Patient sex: M
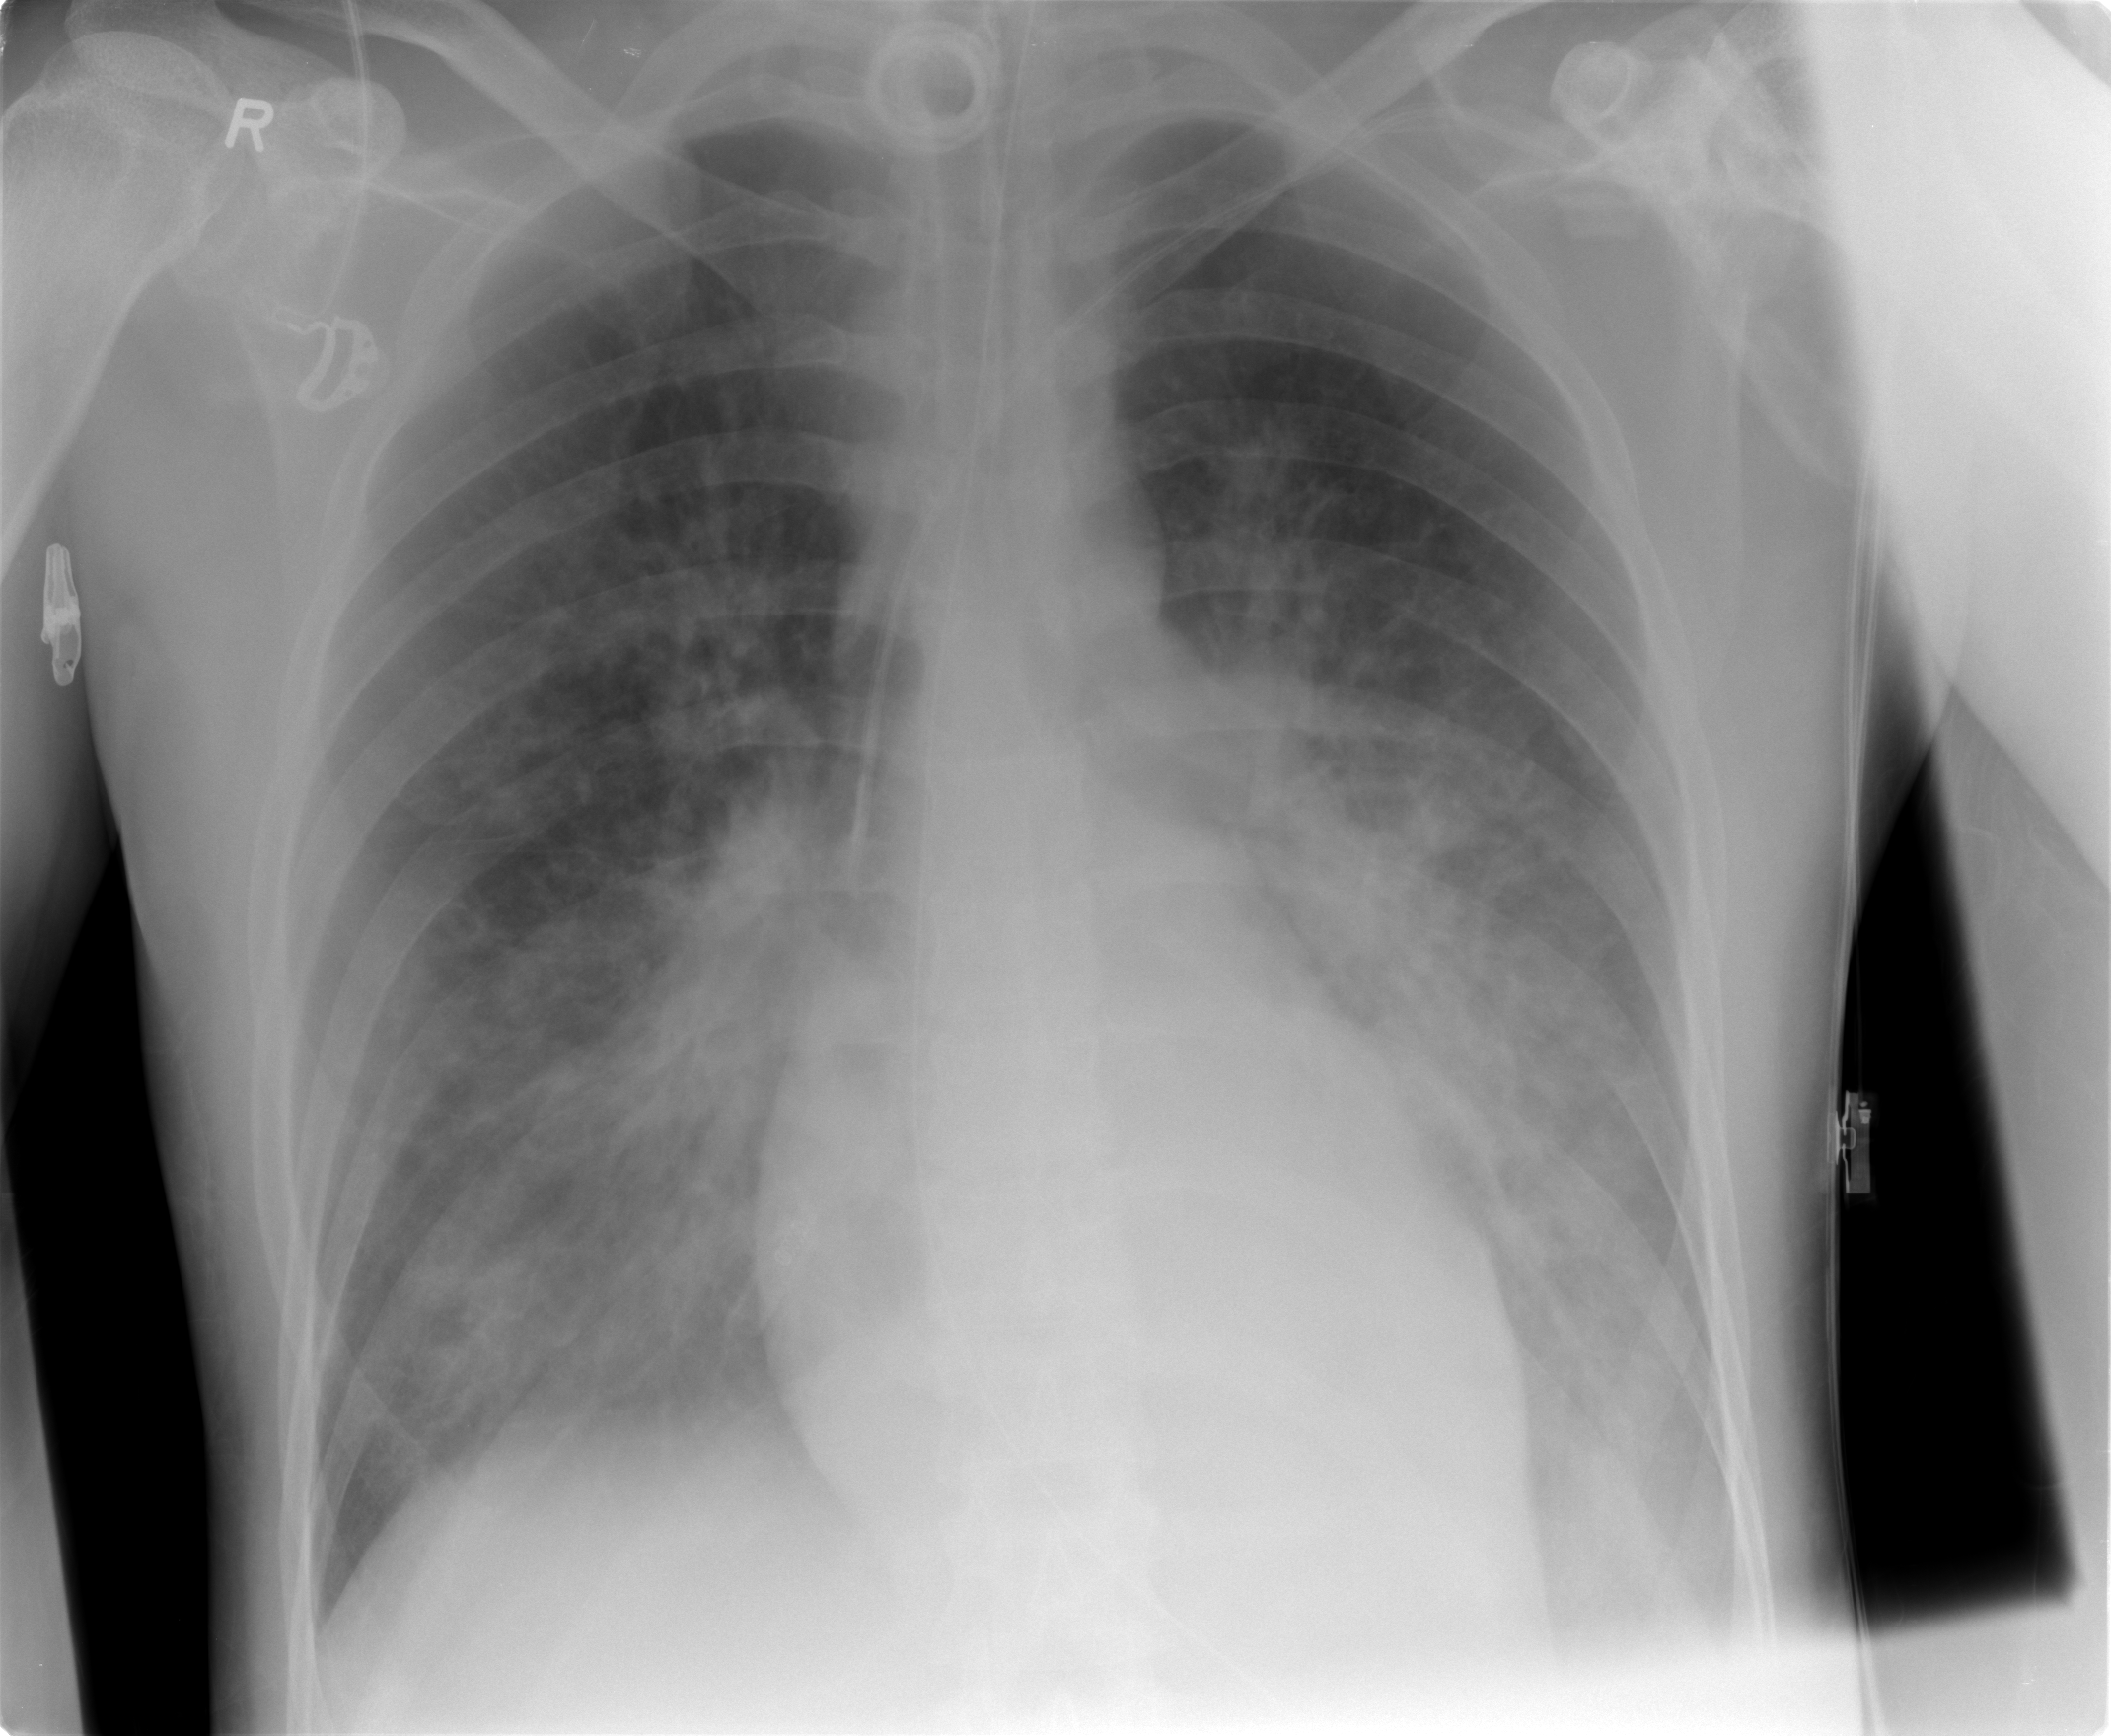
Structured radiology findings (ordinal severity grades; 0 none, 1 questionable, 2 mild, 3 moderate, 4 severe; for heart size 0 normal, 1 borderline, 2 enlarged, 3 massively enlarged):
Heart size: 0
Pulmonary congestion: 3
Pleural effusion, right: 0
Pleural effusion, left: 0
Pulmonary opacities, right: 3
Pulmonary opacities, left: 3
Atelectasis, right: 2
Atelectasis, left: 2